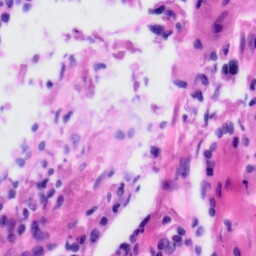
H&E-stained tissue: Tonsil